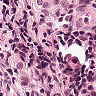
Metastatic tissue present: yes